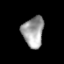
Tissue: prostate
Cell type: Fibroblasts
Senescence score: 0.7049
Nuclear area (px): 637
Mean DAPI intensity: 159.542